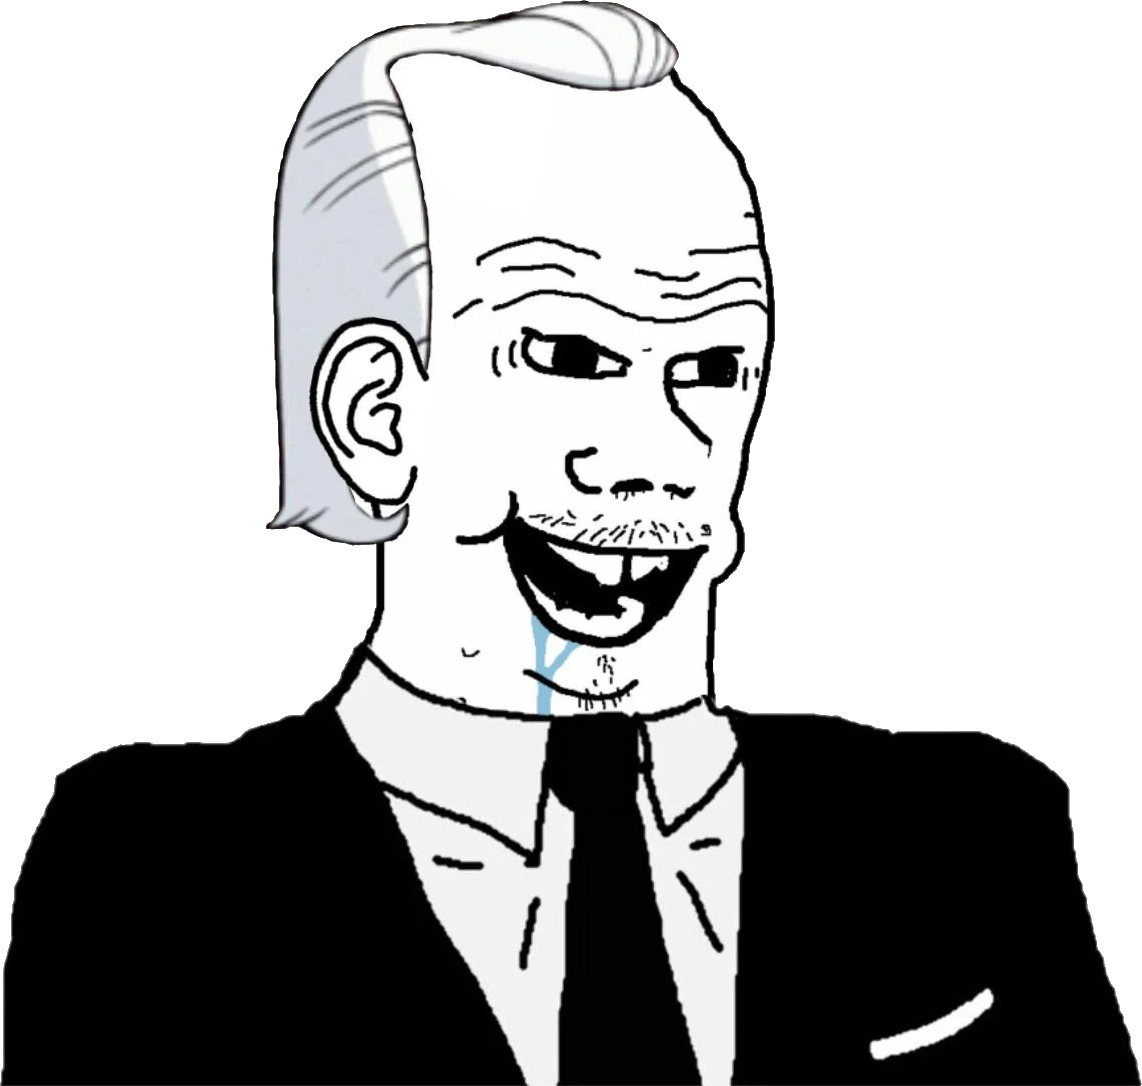
Label: 5_Brainlet